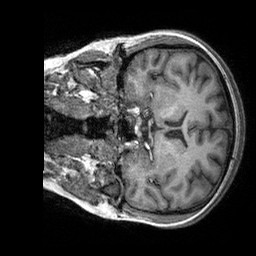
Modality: T1w
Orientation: coronal
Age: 22
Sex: female
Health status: healthy
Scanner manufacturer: siemens
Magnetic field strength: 3 T
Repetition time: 2.3 s
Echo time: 0.00303 s